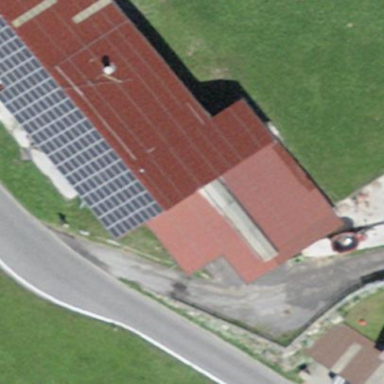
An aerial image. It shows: Building with tiled roof.